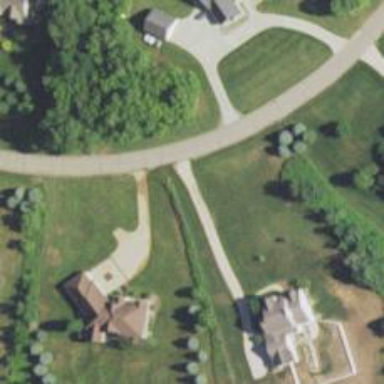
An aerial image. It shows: Driveway leading to service road.